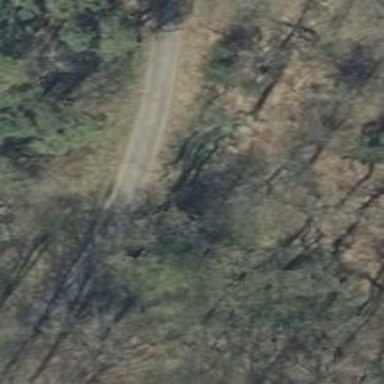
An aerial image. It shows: Unclassified road with asphalt surface.